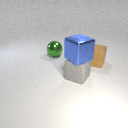
large gray rubber cube to the right of large green metal sphere